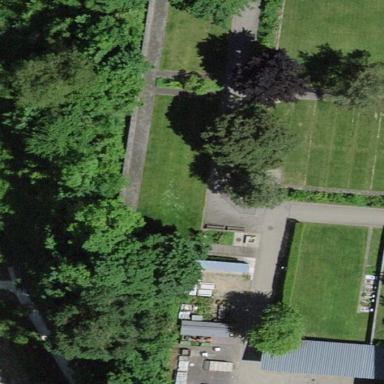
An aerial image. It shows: Grave yard.